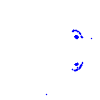
Particle: kaon